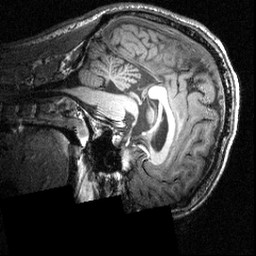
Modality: T1w
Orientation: sagittal
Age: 23
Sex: male
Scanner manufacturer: siemens
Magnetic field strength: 3.951 T
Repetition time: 1.5 s
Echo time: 0.00335 s